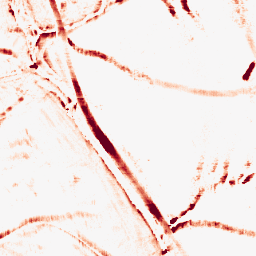
Category: morphological
Decomposition family: morphological_square
Decomposition parameters: operation: opening
size: 10
Upsampling method: sinc_blackman
Upsampling parameters: scale: 8
kernel_size: 16
Upsampling scale: 8